Question: I am trying to add 'Microsoft.AspNet.WebApi' Nuget Package to a C# Class Library Project. <URL> in case you need it.
When I execute the following command in the Nuget Package Manager Console in Visual Studio 2013 (it has latest .NET 4.5 in it)
'''
PM> install-package Microsoft.AspNet.WebApi ErrandBoy.Web.Common
'''
I get the following Error.
'''
PM> install-package Microsoft.AspNet.WebApi ErrandBoy.Web.Common
Attempting to resolve dependency 'Microsoft.AspNet.WebApi.WebHost (>= 5.2.2 && < 5.3.0)'.
Attempting to resolve dependency 'Microsoft.AspNet.WebApi.Core (>= 5.2.2 && < 5.3.0)'.
Attempting to resolve dependency 'Microsoft.AspNet.WebApi.Client (>= 5.2.2)'.
Attempting to resolve dependency 'Newtonsoft.Json (>= 6.0.4)'.
'Microsoft.AspNet.WebApi 5.2.2' already installed.
Adding 'Newtonsoft.Json 6.0.4' to ErrandBoy.Web.Common.
Successfully added 'Newtonsoft.Json 6.0.4' to ErrandBoy.Web.Common.
Adding 'Microsoft.AspNet.WebApi.Client 5.2.2' to ErrandBoy.Web.Common.
install-package : Failed to add reference to 'System.Net.Http'. Please make sure that it is in the Global Assembly Cache.
At line:1 char:1
+ install-package Microsoft.AspNet.WebApi ErrandBoy.Web.Common
+ ~~~~~~~~~~~~~~~~~~~~~~~~~~~~~~~~~~~~~~~~~~~~~~~~~~~~~~~~~~~~
+ CategoryInfo : NotSpecified: (:) [Install-Package], InvalidOperationException
+ FullyQualifiedErrorId : NuGetCmdletUnhandledException,NuGet.PowerShell.Commands.InstallPackageCommand
'''
The specific error line is the following. It seems to be where it's trying to add reference to Adding ''Microsoft.AspNet.WebApi.Client 5.2.2''
'''
Failed to add reference to 'System.Net.Http'. Please make sure that it is
in the Global Assembly Cache.
'''
I've never gotten such an error before. I did see a similar error on this SO Overflow question => <URL> but that one has no answer.
### Error Screenshot:
<URL>

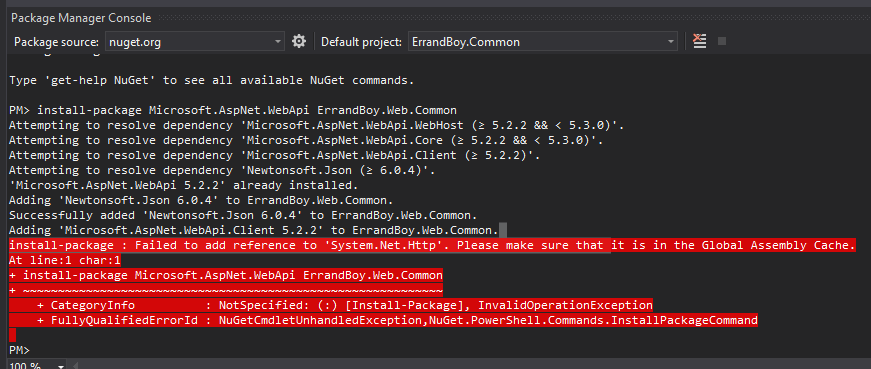
Answer: I just had the same issue. I solved it by manually adding 'System.Net.Http' to the references. Then it complained about others, but after adding them manually one by one I was able to install the package with NuGet.